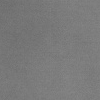
Atmospheric dust classification: dusty